Field crop: maize
Growth stage: 1
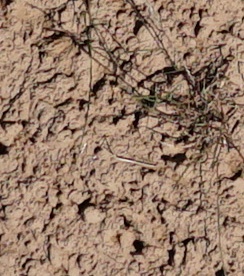
Species: lolium